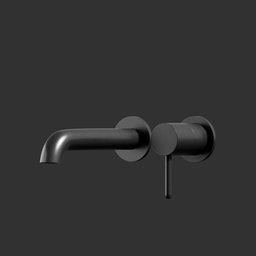
Label: appliances